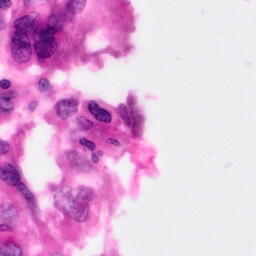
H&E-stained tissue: Pancreatic